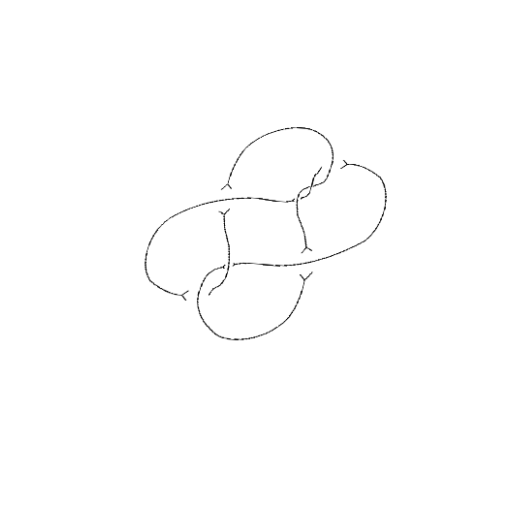
Crossing number: 7